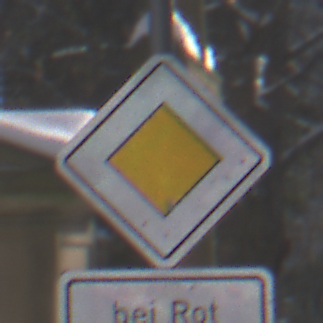
Verkehrszeichen: Vorfahrtsstrasse
Zusatzzeichen unten: HinweisDurchVerbaleAngabe5
Umgebung: Outdoor, Special
Tageszeit: MorningAfternoon
Wetter: Clear
Licht: Natural
Jahreszeit: Winter
Kontrast: HighContrast